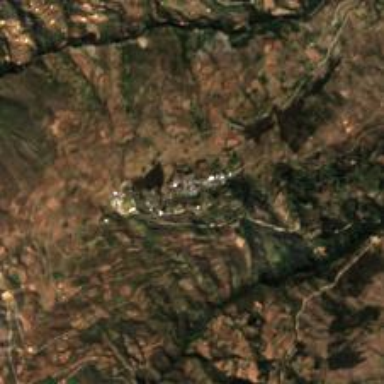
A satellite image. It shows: Village.